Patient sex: F
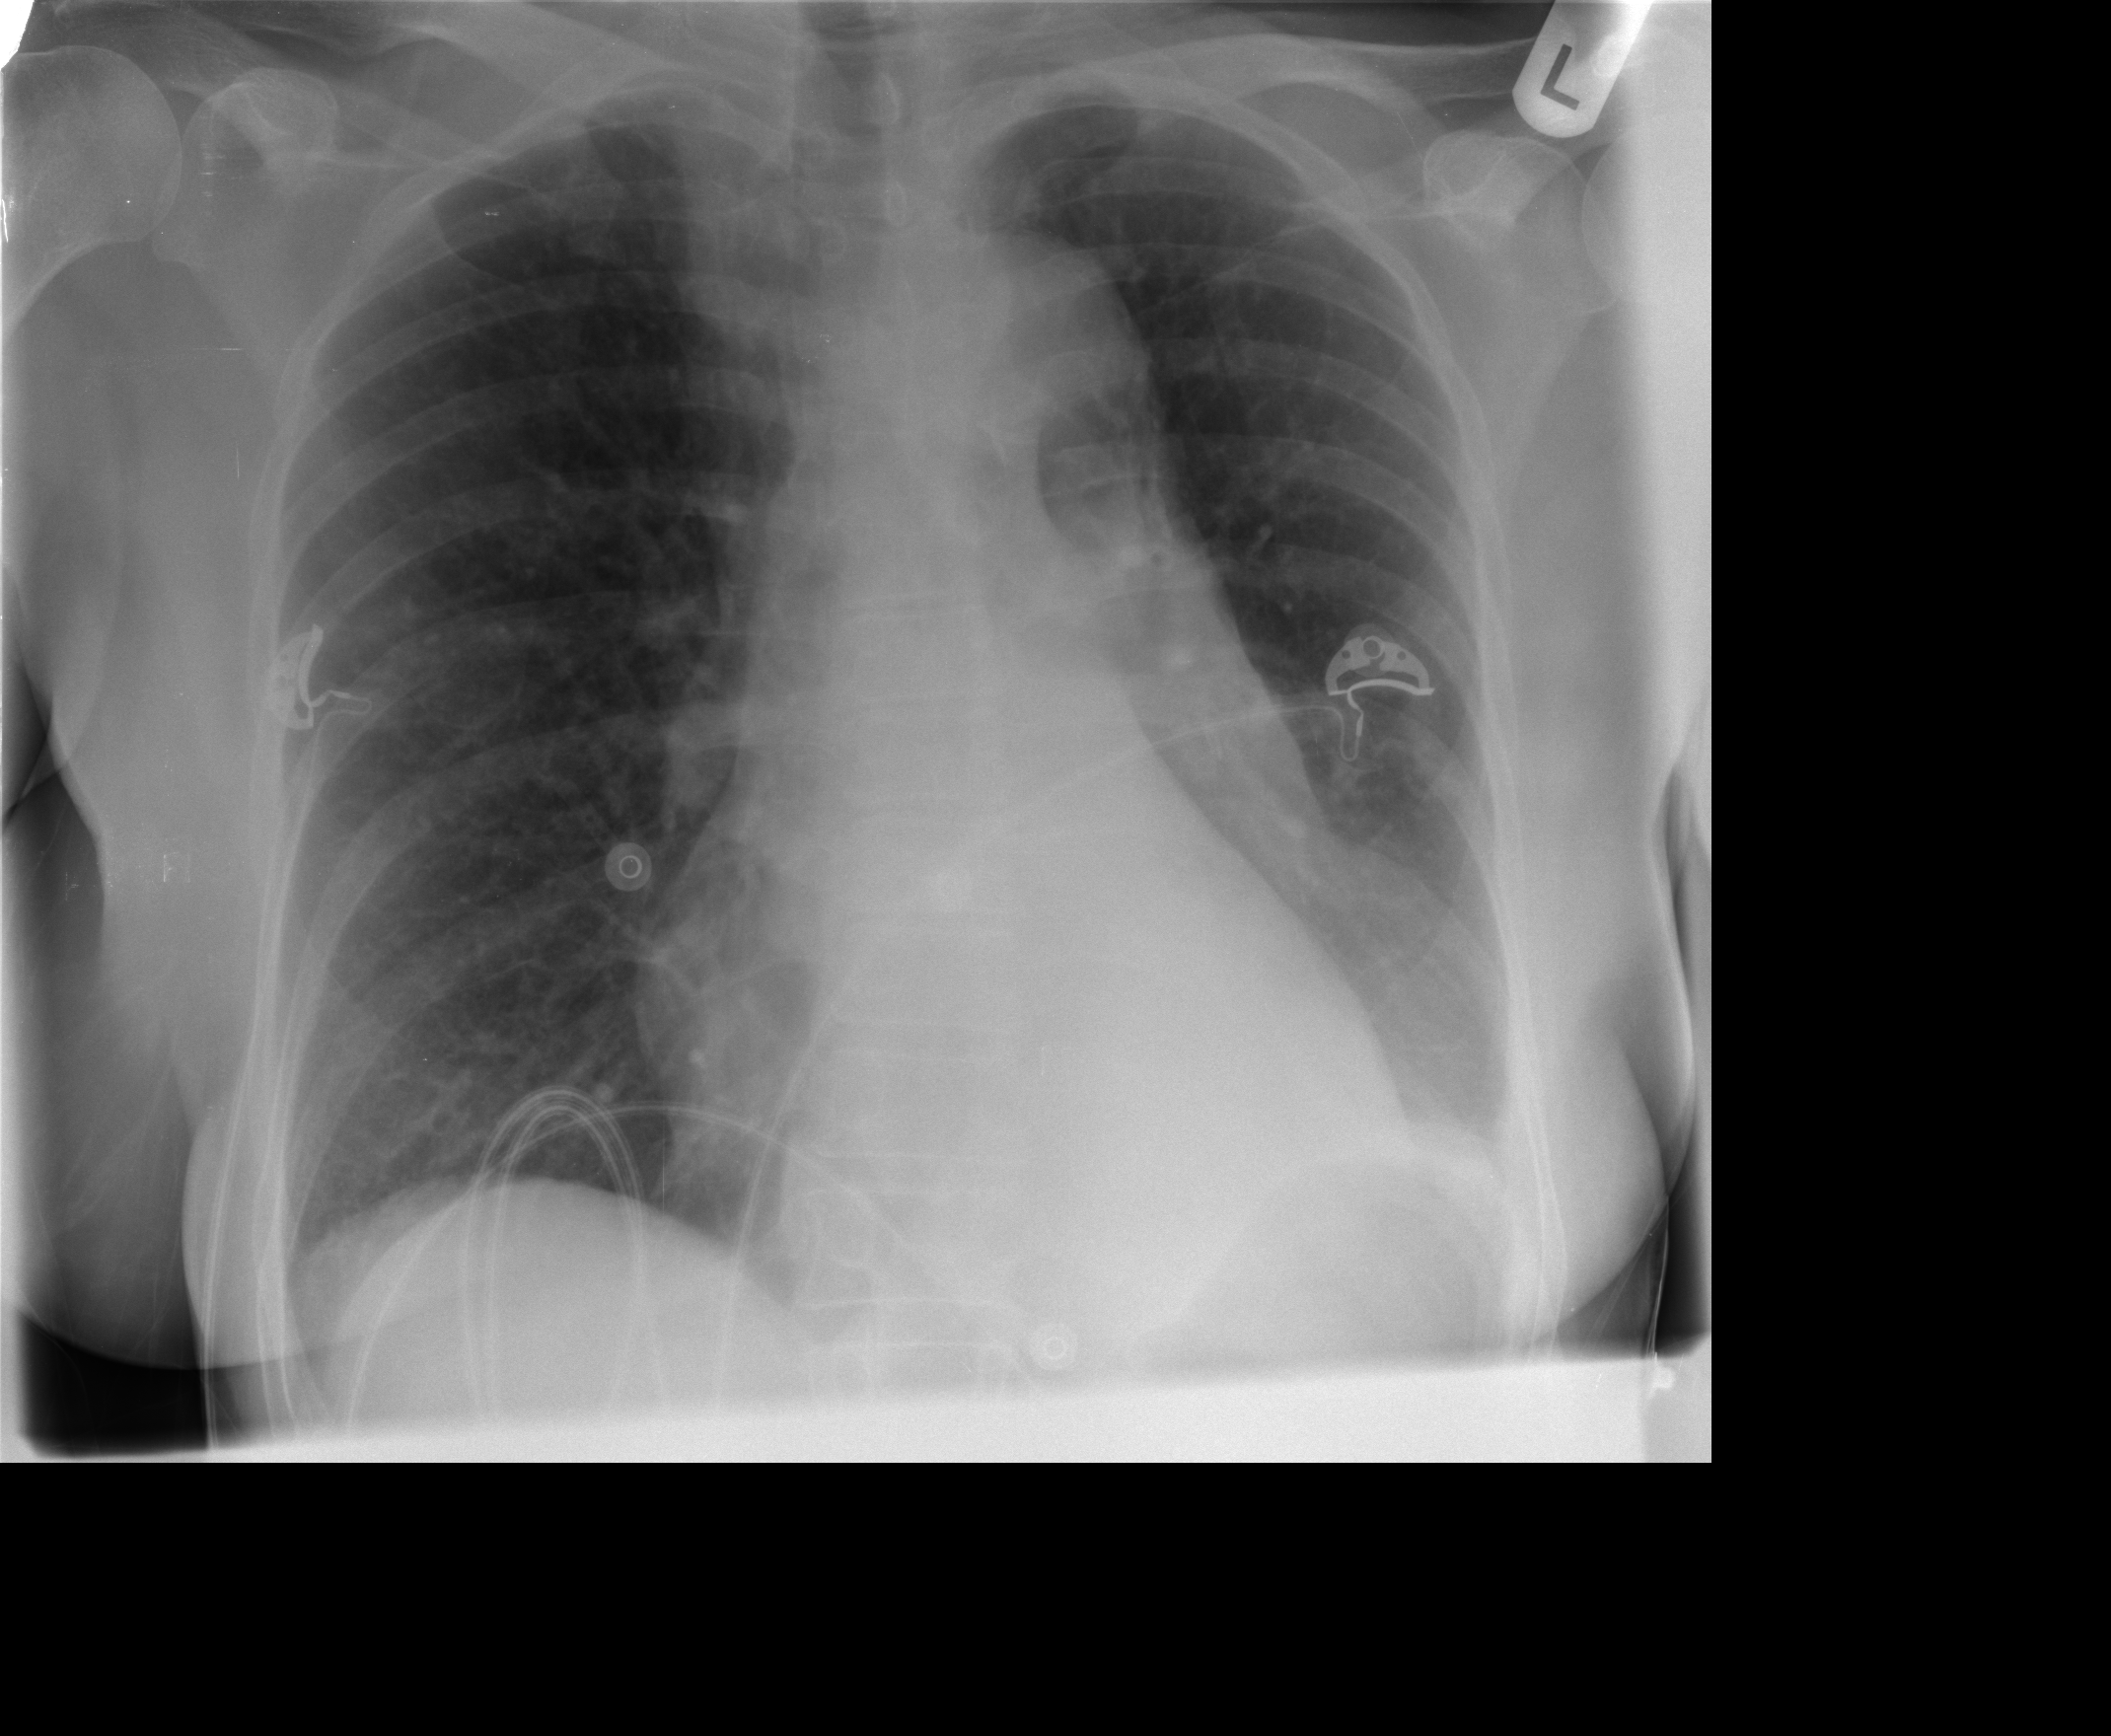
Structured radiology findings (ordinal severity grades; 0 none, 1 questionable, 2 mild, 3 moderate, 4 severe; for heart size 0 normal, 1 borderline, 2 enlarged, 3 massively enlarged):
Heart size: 1
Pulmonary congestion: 0
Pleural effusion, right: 0
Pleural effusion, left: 0
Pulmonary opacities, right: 0
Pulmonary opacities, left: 0
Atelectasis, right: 0
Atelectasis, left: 2